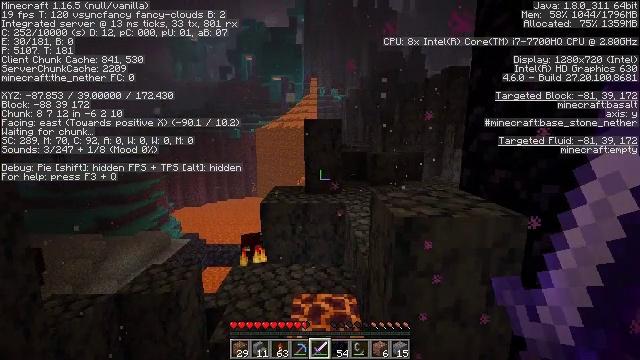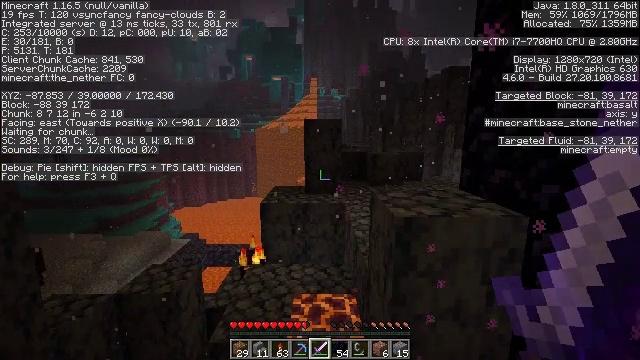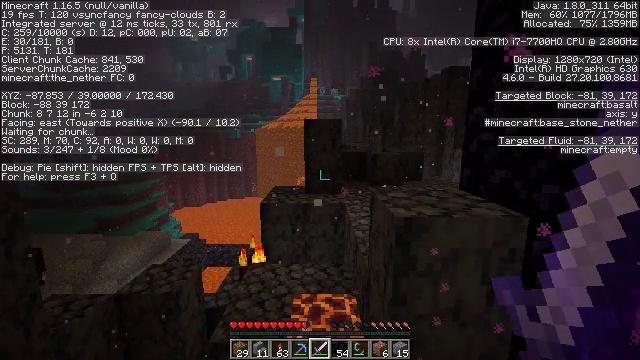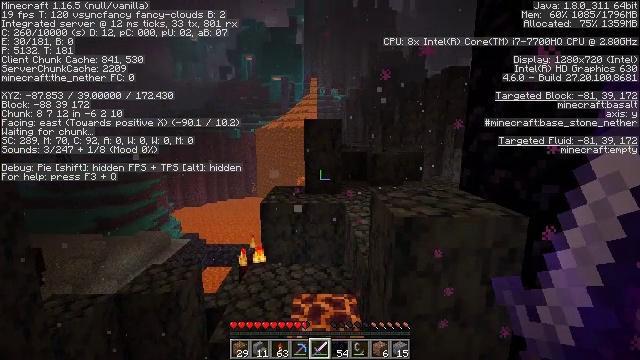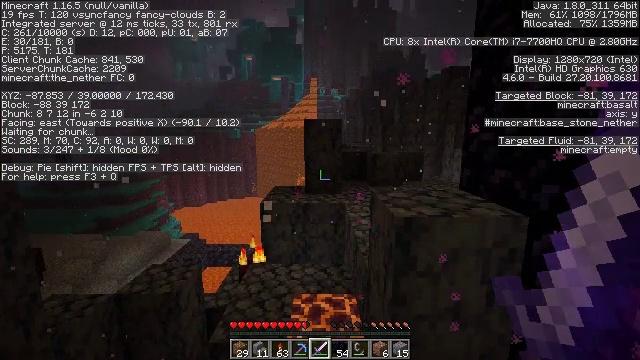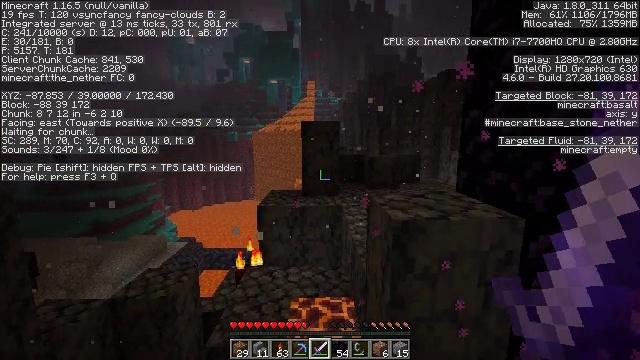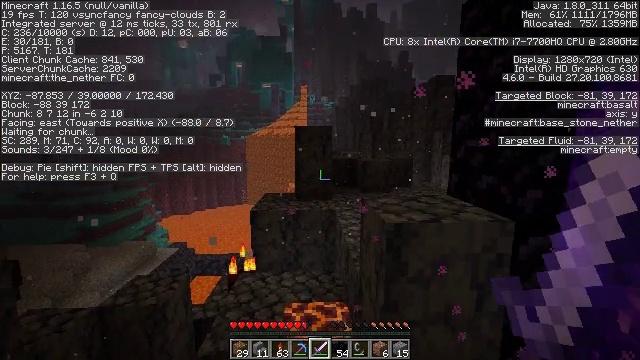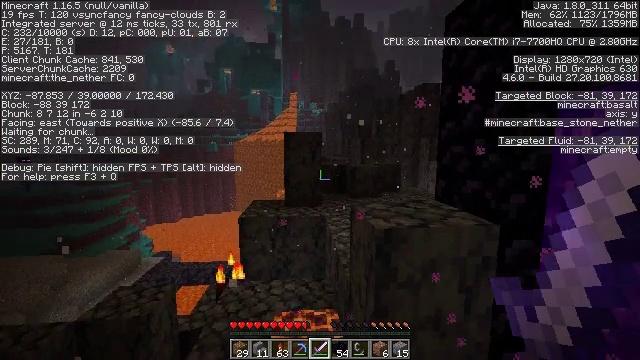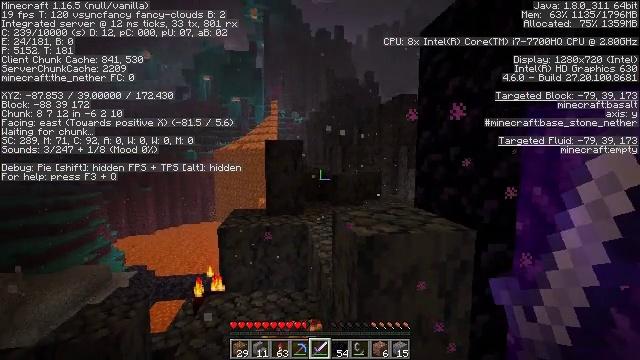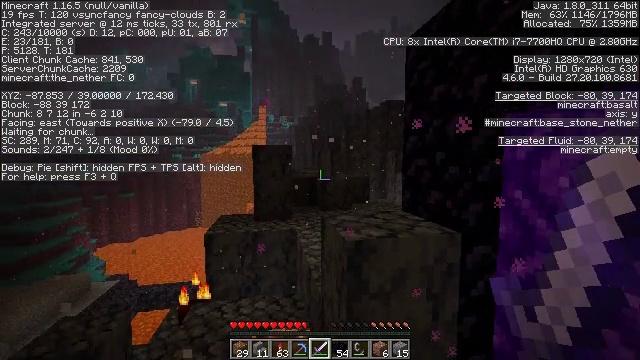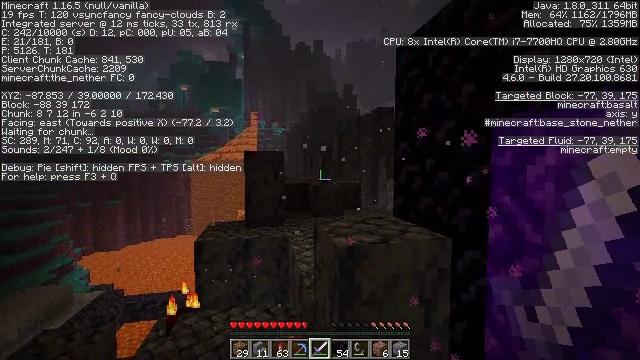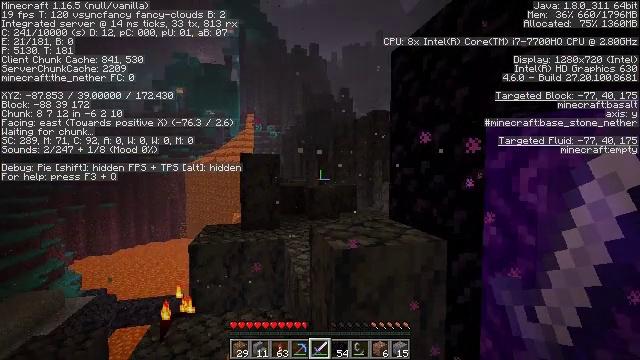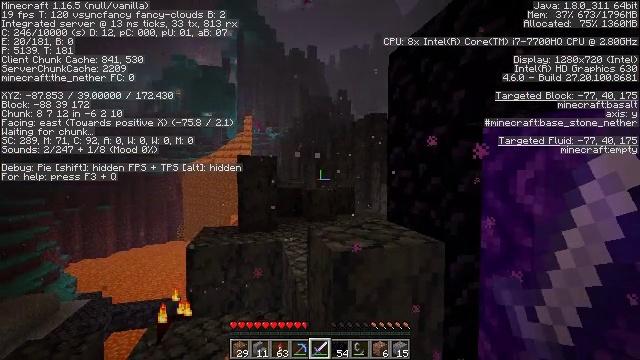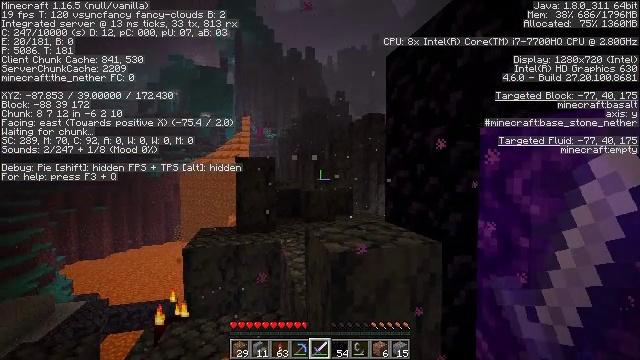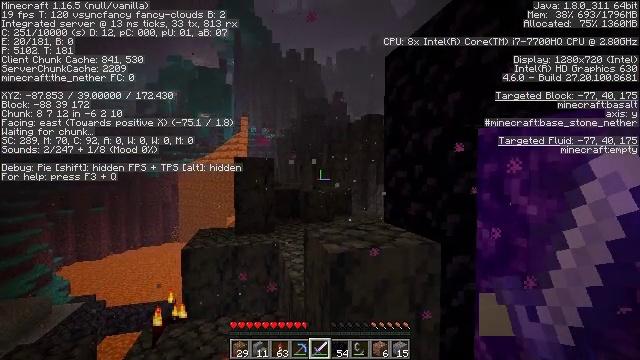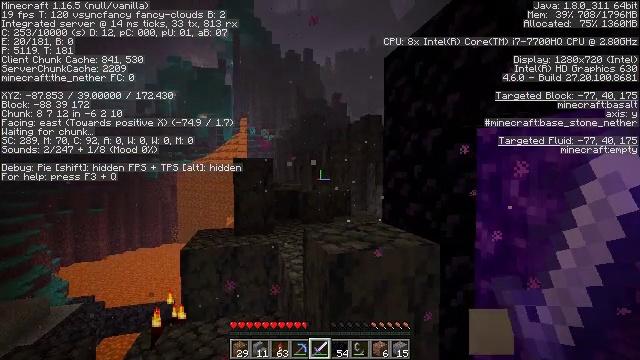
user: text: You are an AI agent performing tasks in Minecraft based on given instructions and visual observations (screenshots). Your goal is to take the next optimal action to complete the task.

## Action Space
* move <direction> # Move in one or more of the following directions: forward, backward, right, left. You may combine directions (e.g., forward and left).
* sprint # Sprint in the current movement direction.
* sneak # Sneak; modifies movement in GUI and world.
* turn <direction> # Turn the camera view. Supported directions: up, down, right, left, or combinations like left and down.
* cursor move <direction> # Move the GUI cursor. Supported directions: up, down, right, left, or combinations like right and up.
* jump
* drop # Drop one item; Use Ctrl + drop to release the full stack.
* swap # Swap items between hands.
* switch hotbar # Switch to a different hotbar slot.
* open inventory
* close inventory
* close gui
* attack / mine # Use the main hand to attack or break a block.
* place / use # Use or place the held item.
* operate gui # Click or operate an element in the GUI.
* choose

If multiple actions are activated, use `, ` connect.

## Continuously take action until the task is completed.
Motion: motion action
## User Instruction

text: Combat the magma cube.
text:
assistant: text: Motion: no_op
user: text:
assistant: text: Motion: no_op
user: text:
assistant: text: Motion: no_op
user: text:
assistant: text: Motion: no_op
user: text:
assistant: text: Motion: no_op
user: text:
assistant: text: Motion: turn right
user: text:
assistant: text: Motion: turn right and up
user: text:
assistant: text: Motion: turn right and up
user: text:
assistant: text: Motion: turn right and up
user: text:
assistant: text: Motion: turn right and up
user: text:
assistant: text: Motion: no_op
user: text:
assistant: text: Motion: no_op
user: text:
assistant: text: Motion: no_op
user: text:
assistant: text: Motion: no_op
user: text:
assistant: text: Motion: no_op
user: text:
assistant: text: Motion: no_op
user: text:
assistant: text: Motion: no_op
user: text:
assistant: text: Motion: turn left and down
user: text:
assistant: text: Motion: turn down
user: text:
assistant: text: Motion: turn down
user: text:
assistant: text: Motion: turn down
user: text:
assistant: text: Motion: turn down
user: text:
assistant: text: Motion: turn down
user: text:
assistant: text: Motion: no_op
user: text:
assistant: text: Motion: no_op
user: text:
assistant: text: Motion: no_op
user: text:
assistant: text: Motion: no_op
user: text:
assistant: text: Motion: no_op
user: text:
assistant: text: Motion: turn left
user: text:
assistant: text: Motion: turn left